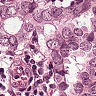
Metastatic tissue present: yes